Question: I found this very appealing chart about the performance of the S&P500 from the WSJ.:

I'm trying to recreate it in R but I have no idea how to best plot the data, eg
'''
data<-data.frame(stock=c("A","B","C","D"),group=c(rep("Fin",2),rep("Ind",2)),Perf=rnorm(4,0,1),mvalue=abs(rnorm(4,100,50)))
'''
Has anybody a idea how to recreate it (e.g. with ggplot2?) or has anybody ever done a similar plot? Thx in advance.
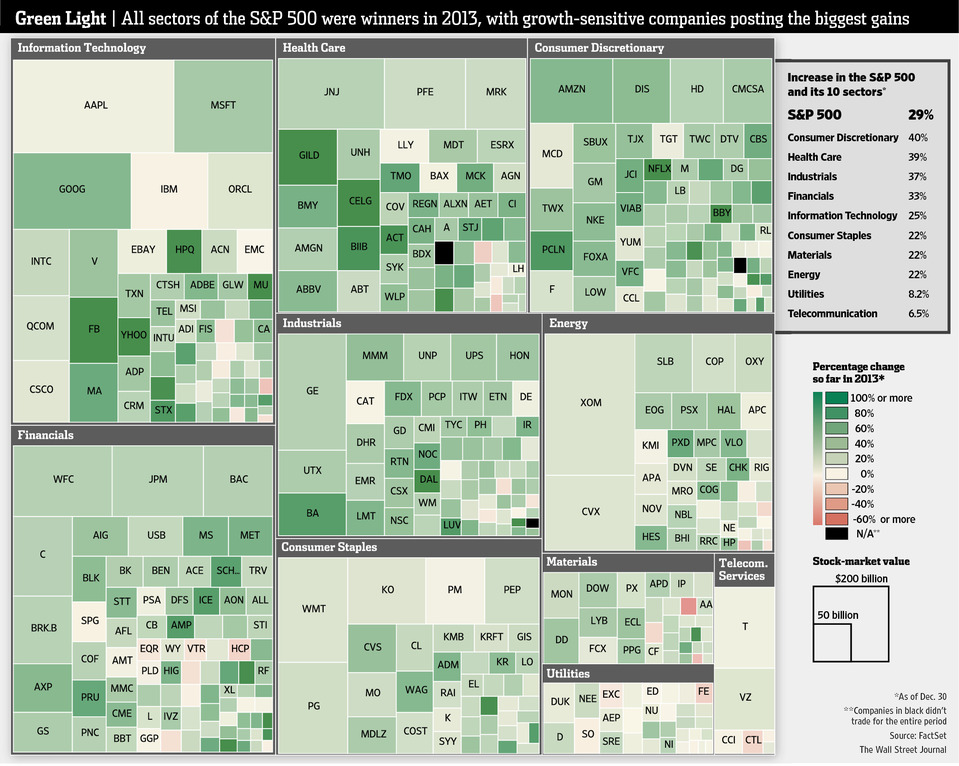
Answer: Or 'portfolio':
'''
require(portfolio)
dt<-data.frame(ticker=paste0(sample(LETTERS,100,T),sample(LETTERS,100,T),sample(LETTERS,100,T)),
value=abs(rnorm(100,10000,4000)),
perc_change=rnorm(100,0,0.1),
group=sample(LETTERS[1:4],100,T)
)
rownames(dt)
map.market(dt$ticker,lab=c(T,T), area=dt$value, group=dt$group, color=dt$perc_change, main="Stock Map")
'''